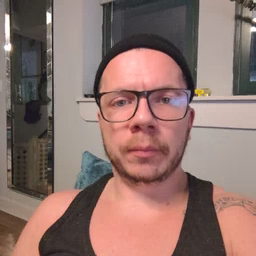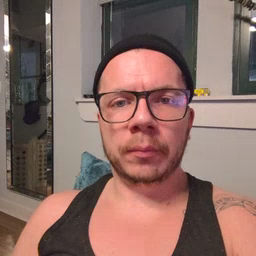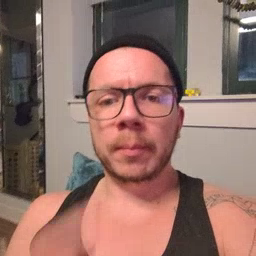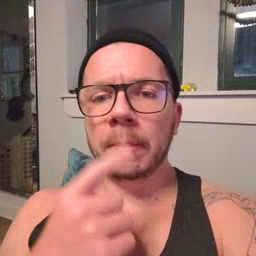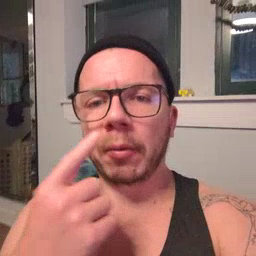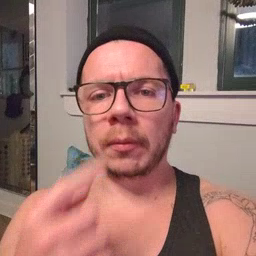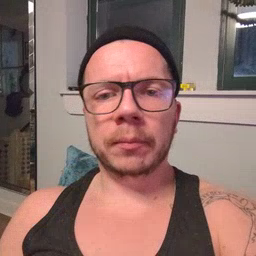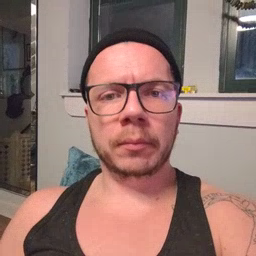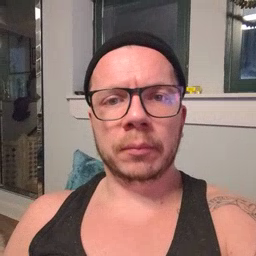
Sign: mouth